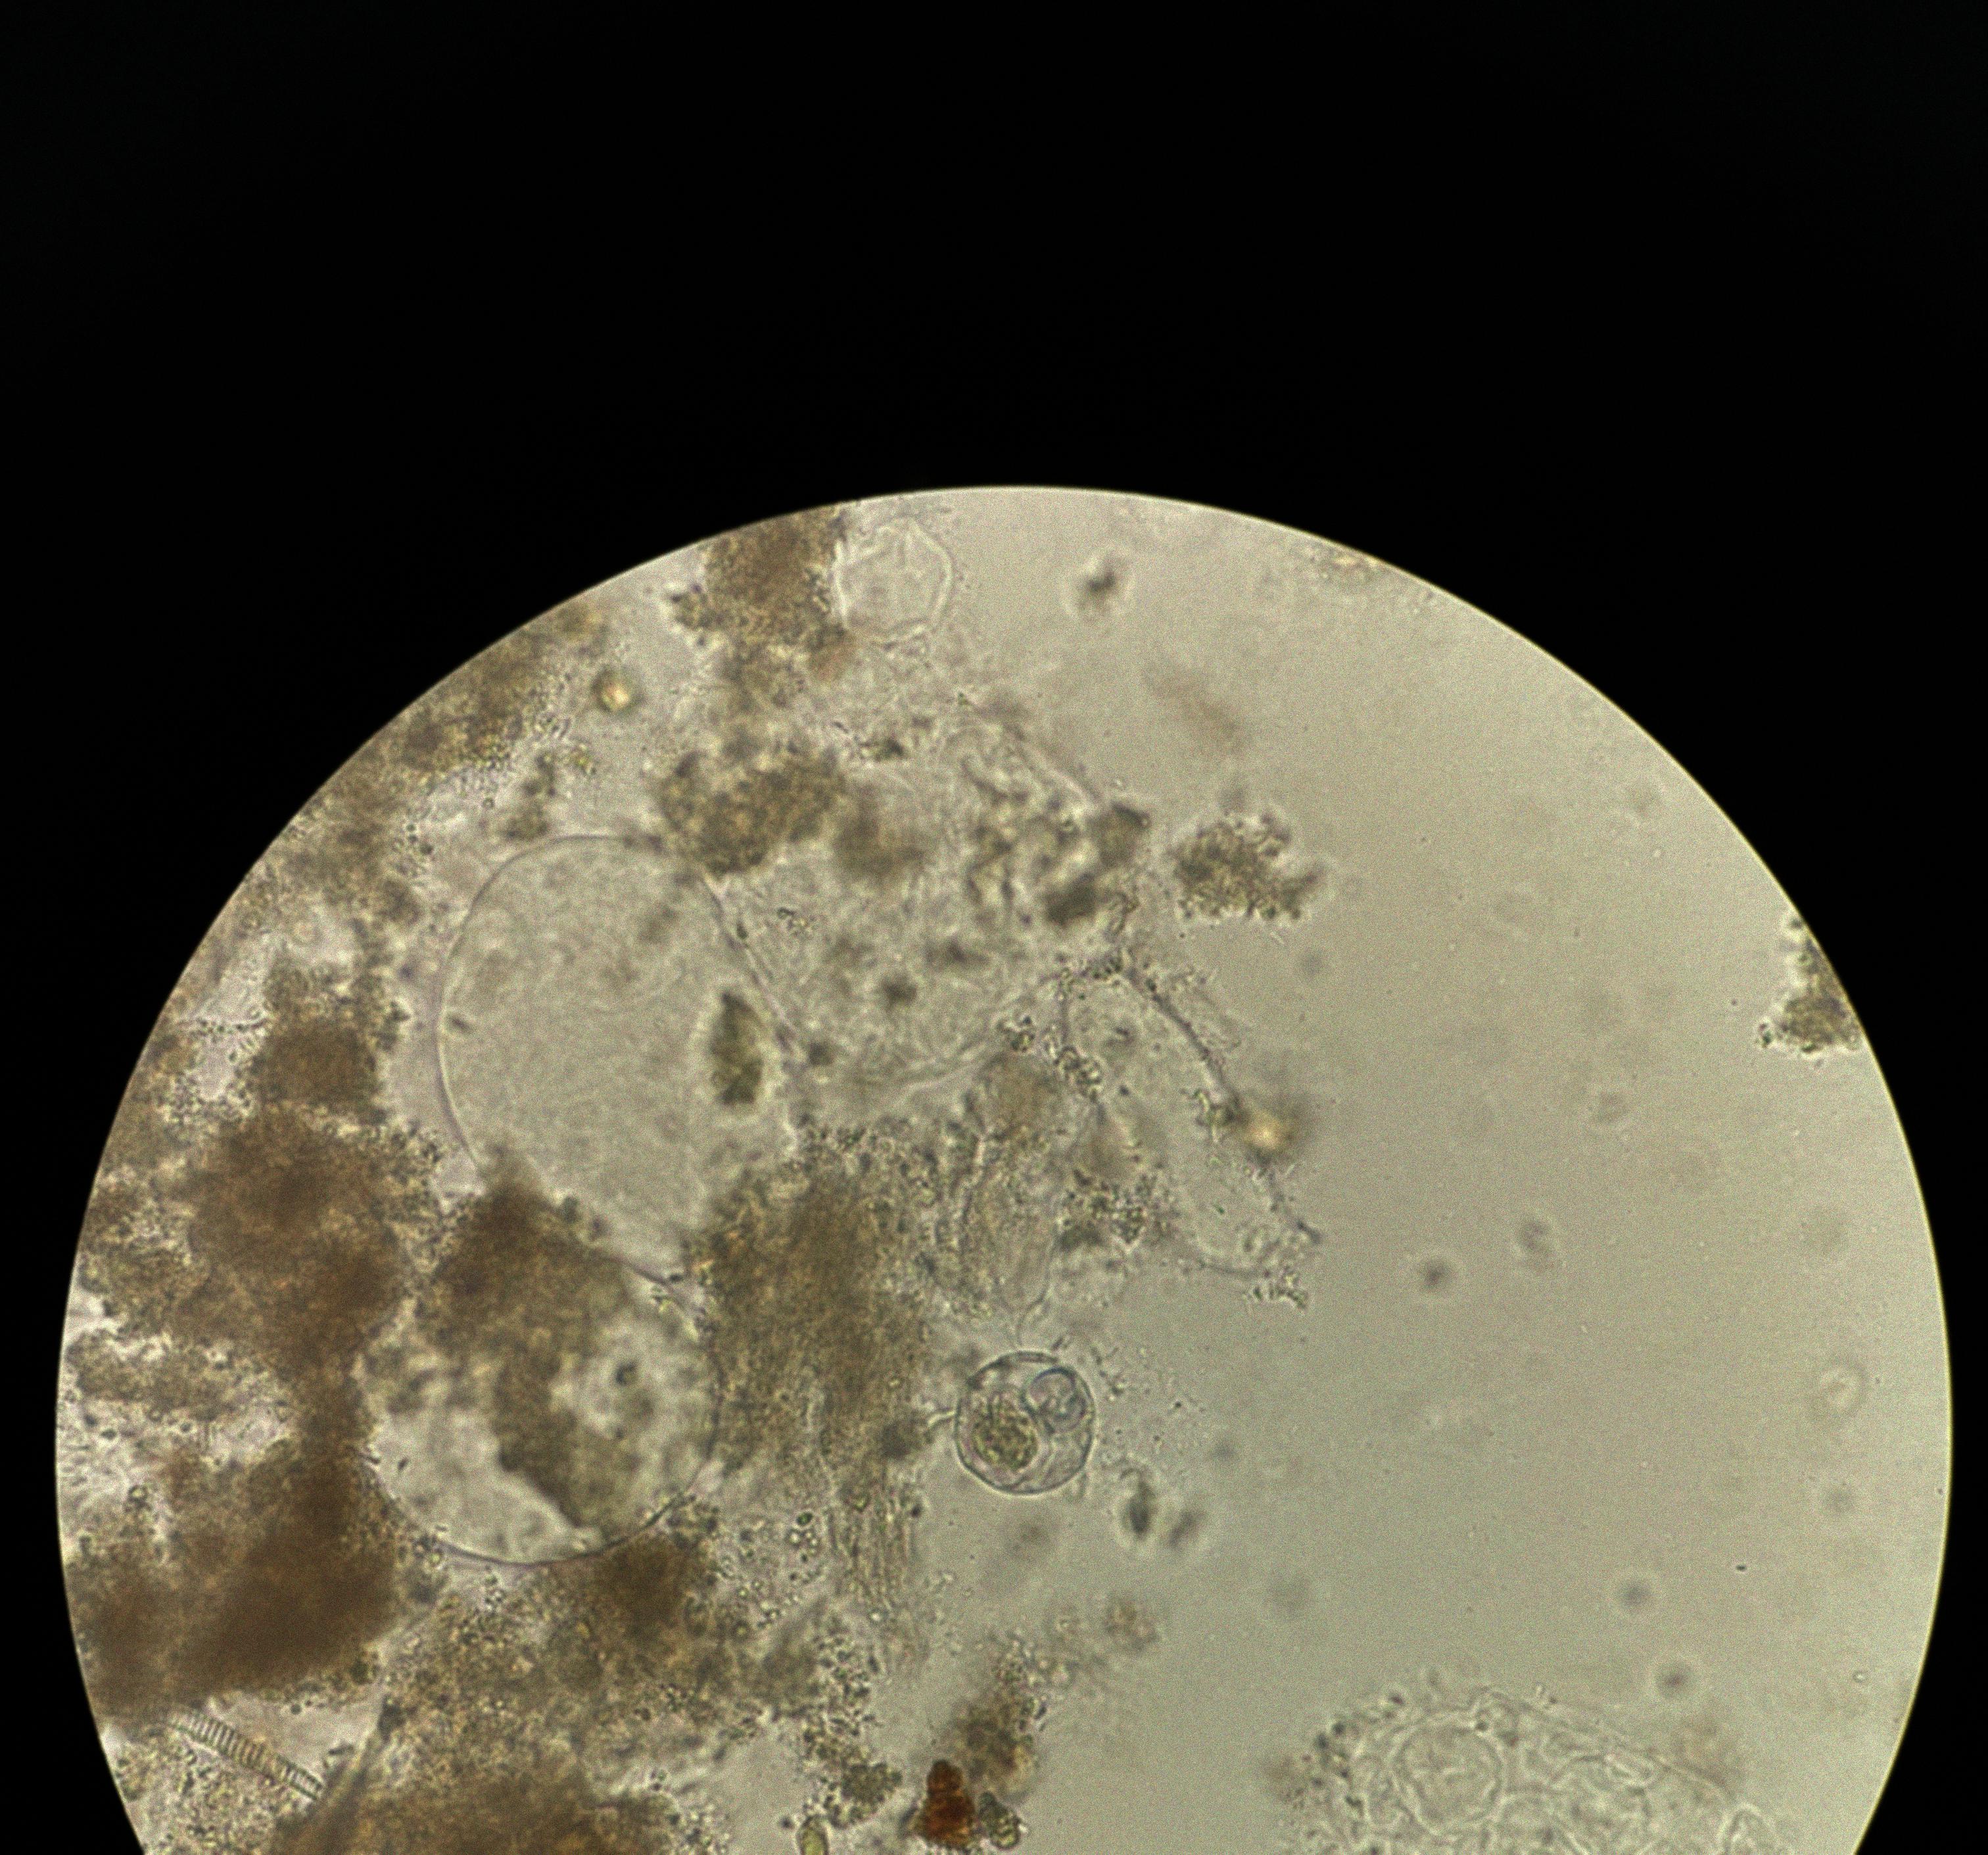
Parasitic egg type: Hymenolepis nana